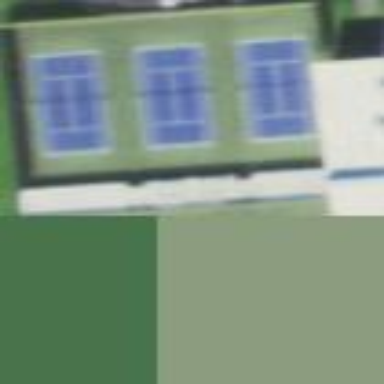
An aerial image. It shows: Tennis court in leisure pitch.